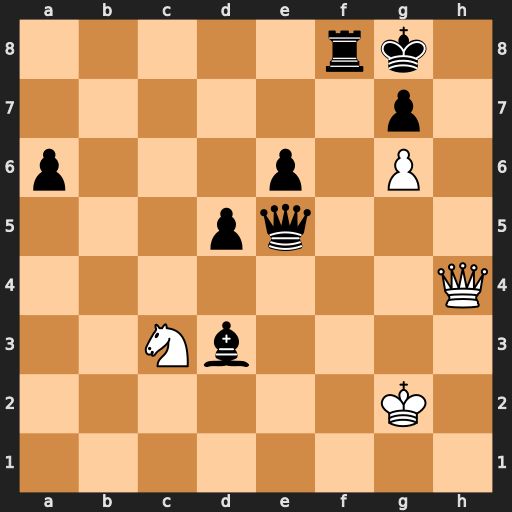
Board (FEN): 5rk1/6p1/p3p1P1/3pq3/7Q/2Nb4/6K1/8
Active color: w
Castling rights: -
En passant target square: -
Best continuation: Qh7#